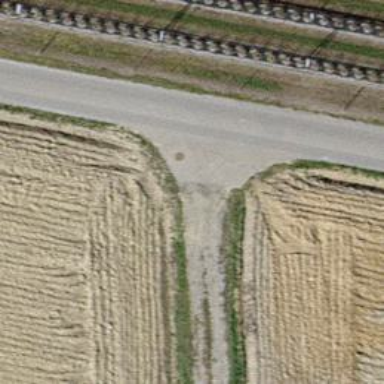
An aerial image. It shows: Grass track road with grade3 tracktype.